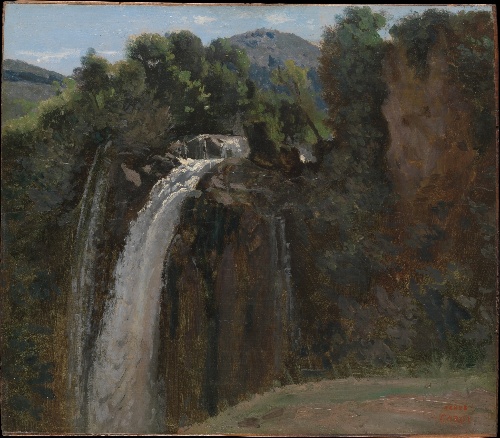
Title: Waterfall at Terni
Artist: Camille Corot
Artist bio: French, Paris 1796–1875 Paris
Date: 1826
Object type: Painting
Classification: Paintings
Medium: Oil on paper, laid down on wood
Dimensions: 10 1/2 x 12 1/8 in. (26.7 x 30.8 cm)
Department: European Paintings
Credit line: The Whitney Collection, Gift of Wheelock Whitney III, and Purchase, Gift of Mr. and Mrs. Charles S. McVeigh, by exchange, 2003
Accession year: 2003
Repository: Metropolitan Museum of Art, New York, NY
Tags: Waterfalls